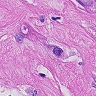
Metastatic tissue present: yes